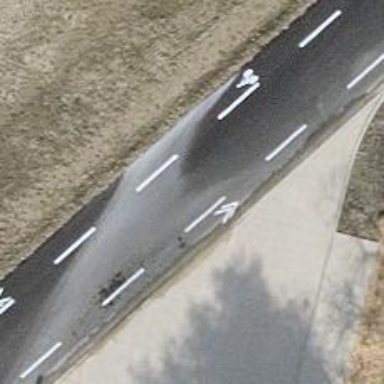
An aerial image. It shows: Tertiary road with asphalt surface including cycle lane.